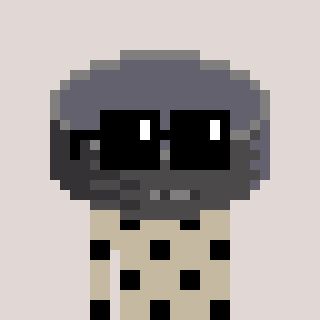
a pixel art character with square black sunglasses, a hockey puck-shaped head and a bege-colored body on a warm background